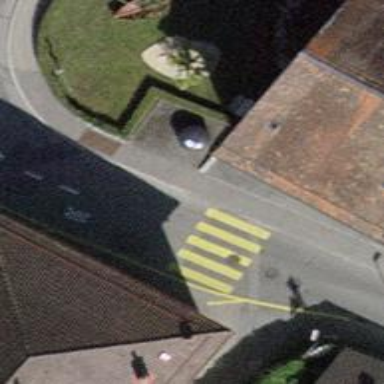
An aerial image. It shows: Uncontrolled zebra crossing with notable zebra markings.